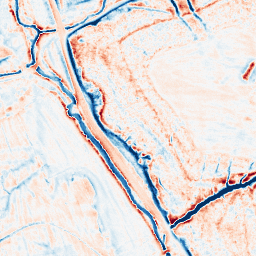
Category: edge_preserving
Decomposition family: anisotropic_diffusion
Decomposition parameters: iterations: 50
kappa: 100
gamma: 0.1
Upsampling method: sinc_hamming
Upsampling parameters: scale: 2
kernel_size: 8
Upsampling scale: 2